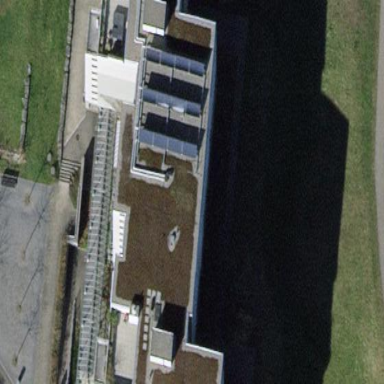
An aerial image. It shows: Building with apartments and flat roof.